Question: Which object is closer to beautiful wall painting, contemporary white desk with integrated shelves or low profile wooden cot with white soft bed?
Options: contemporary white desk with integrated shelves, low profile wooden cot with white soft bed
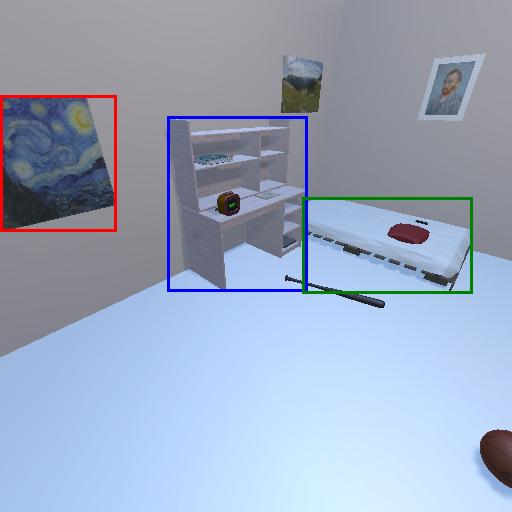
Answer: contemporary white desk with integrated shelves